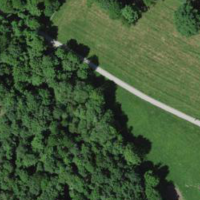
EUNIS habitat code: 41
Species observed at this site:
Cardamine pratensis
Fagus sylvatica
Lonicera acuminata